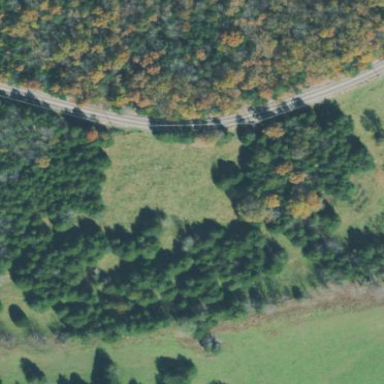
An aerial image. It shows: Serene woodland landscape.